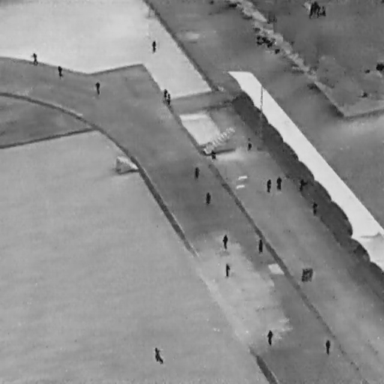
There are two DontCares in the infrared image.